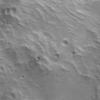
Label: not_dusty